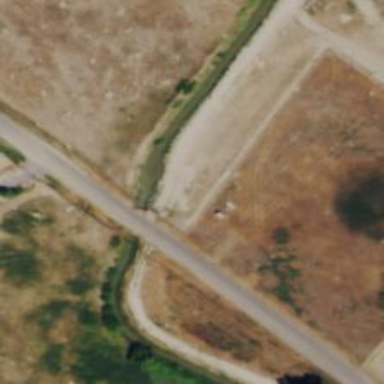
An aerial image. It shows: Culvert tunnel under canal.